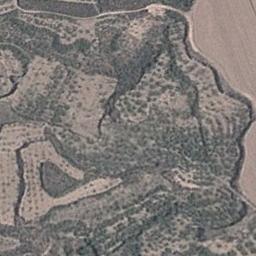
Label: terrace